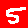
Digit: 5